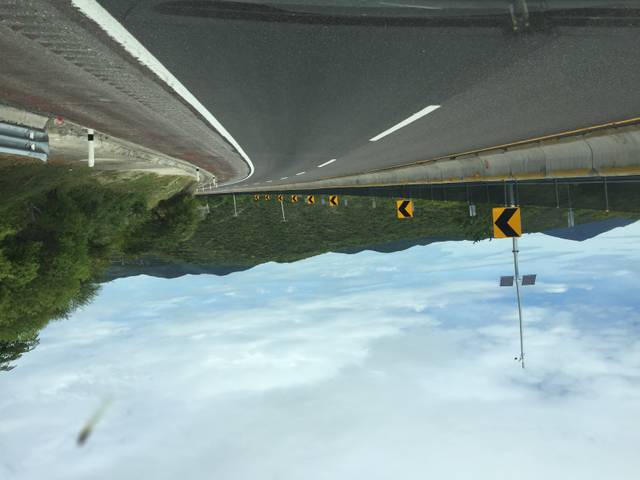
Region: Mexico
Coordinates: 17.649, -99.506